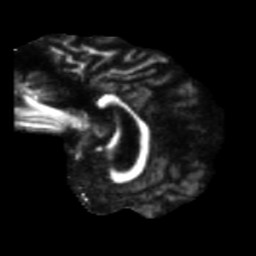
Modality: FA
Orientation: sagittal
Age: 73
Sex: female
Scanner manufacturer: siemens
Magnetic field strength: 3 T
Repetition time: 5.47 s
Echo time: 0.0854 s